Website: macys
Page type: delivery-shipping
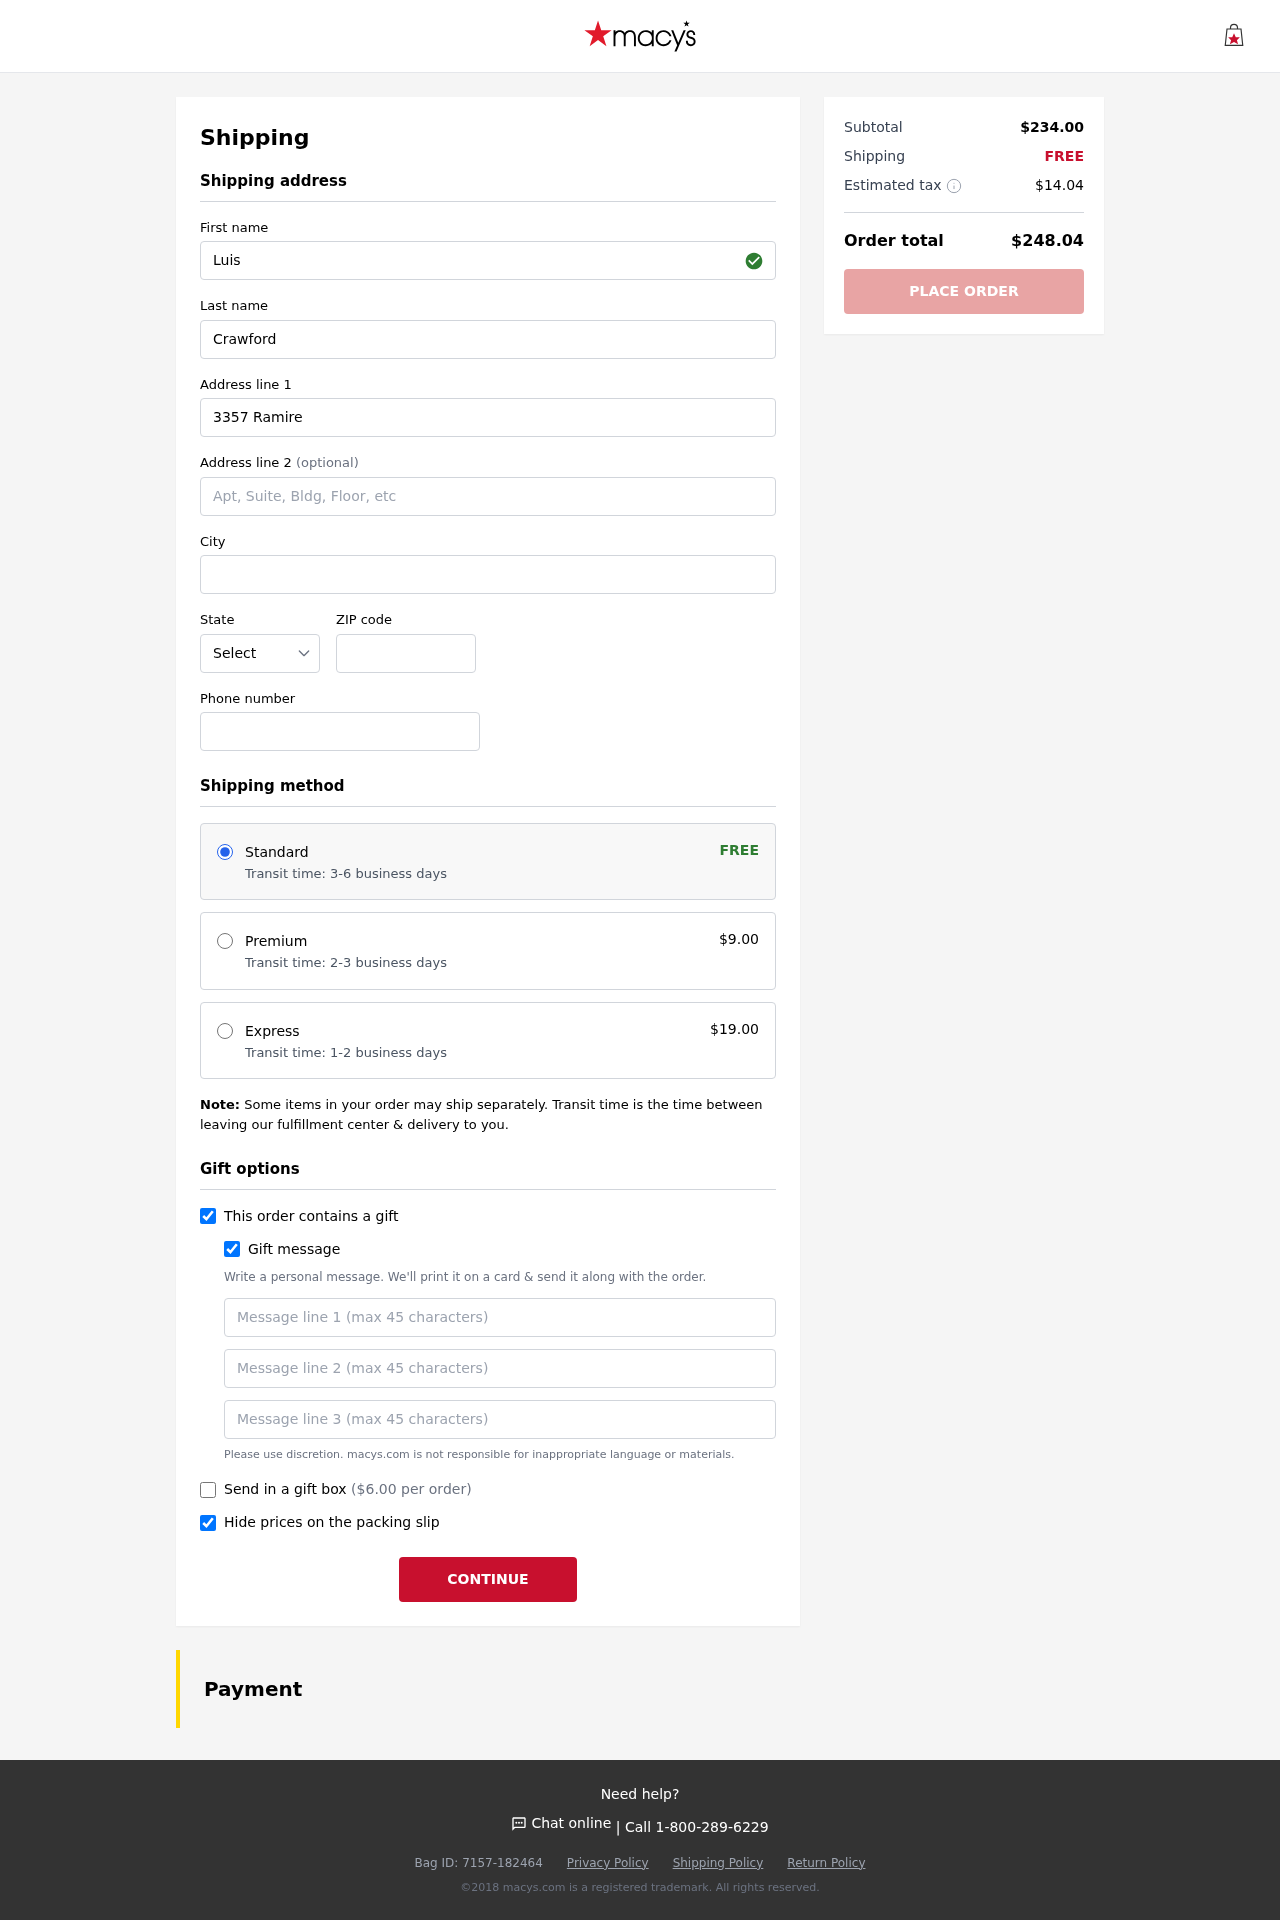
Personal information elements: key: PII_STATE_ABBR
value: OR
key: PII_FIRSTNAME
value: Luis
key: PII_LASTNAME
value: Crawford
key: PII_STREET
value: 3357 Ramirez Fort
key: PII_CITY
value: New Zacharybury
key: PII_POSTCODE
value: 89249
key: PII_PHONE
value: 9764455742
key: PII_GIFT_MESSAGE
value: Hey Jennifer! I saw these cozy cushions and immediately thought of our backyard hangouts—perfect for adding a little comfort to our chats. Hope they bring some extra warmth to your lovely space!  Luis
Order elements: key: ORDER_SHIPPING_STANDARD
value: Transit time: 3-6 business days
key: ORDER_SHIPPING_COST
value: FREE
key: ORDER_SHIPPING_PREMIUM
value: Transit time: 2-3 business days
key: ORDER_SHIPPING_PREMIUM_PRICE
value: $9.00
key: ORDER_SHIPPING_EXPRESS
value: Transit time: 1-2 business days
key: ORDER_SHIPPING_EXPRESS_PRICE
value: $19.00
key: ORDER_GIFT_BOX_PRICE
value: ($6.00 per order)
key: ORDER_SUBTOTAL
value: $234.00
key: ORDER_SHIPPING_COST2
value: FREE
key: ORDER_TAX
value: $14.04
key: ORDER_TOTAL
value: $248.04